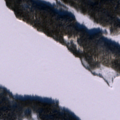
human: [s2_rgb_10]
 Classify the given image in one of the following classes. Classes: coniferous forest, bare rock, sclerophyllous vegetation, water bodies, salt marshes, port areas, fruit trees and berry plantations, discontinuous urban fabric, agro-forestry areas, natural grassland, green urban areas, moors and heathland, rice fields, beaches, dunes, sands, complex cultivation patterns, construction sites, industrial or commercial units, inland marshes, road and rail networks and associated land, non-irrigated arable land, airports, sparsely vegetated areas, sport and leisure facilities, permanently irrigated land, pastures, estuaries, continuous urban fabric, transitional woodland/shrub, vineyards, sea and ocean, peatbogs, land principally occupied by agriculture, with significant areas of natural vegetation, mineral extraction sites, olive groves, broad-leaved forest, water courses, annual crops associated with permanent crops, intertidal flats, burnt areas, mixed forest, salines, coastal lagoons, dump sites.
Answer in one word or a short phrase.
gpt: coniferous forest, water bodies